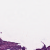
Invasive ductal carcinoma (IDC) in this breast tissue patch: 0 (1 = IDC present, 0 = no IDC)